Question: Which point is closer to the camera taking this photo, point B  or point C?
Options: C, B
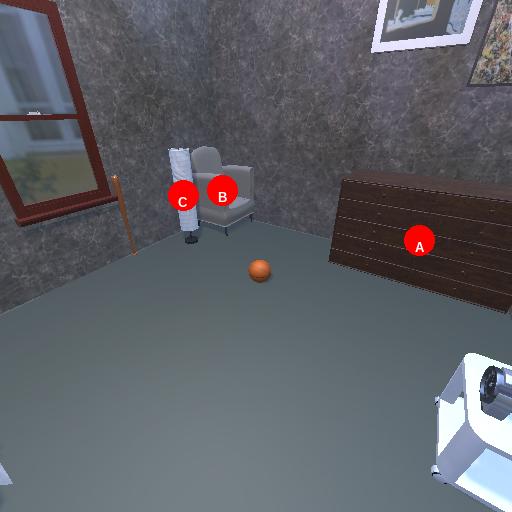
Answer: C